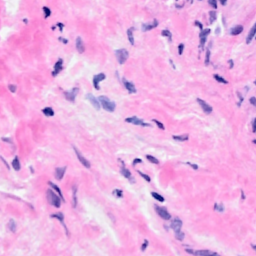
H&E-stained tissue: Breast